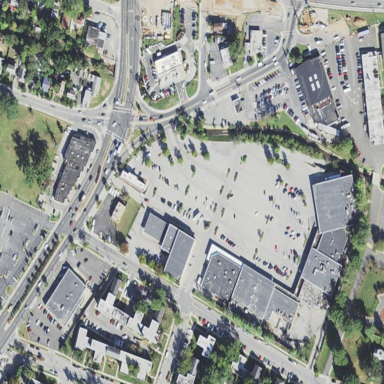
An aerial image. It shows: Retail area.